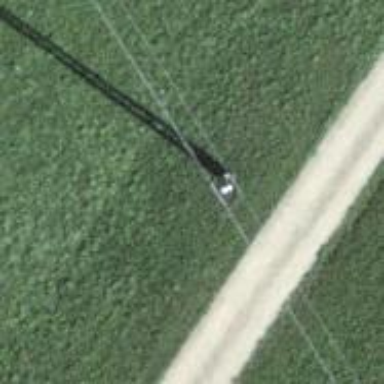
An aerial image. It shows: Utility pole in the area.